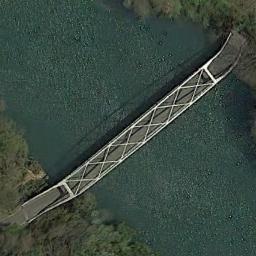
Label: bridge